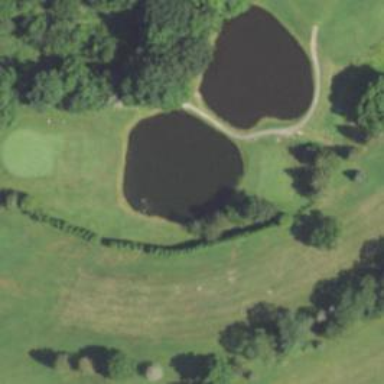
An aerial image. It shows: Pathway for golfing.